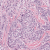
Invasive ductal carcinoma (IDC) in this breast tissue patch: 1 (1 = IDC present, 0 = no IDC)